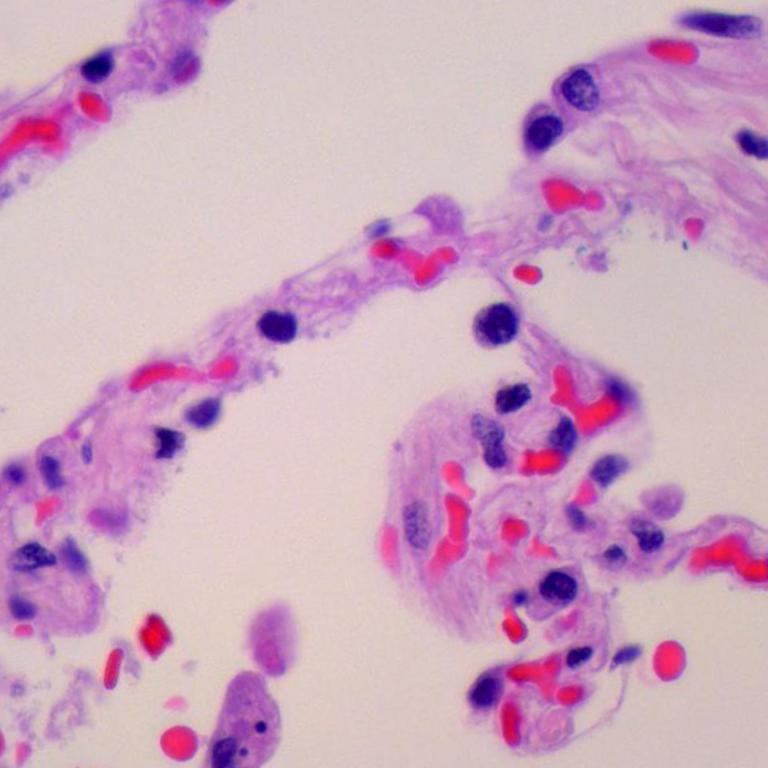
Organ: lung
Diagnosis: benign